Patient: sex F, age 26
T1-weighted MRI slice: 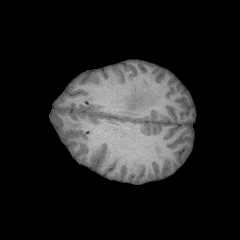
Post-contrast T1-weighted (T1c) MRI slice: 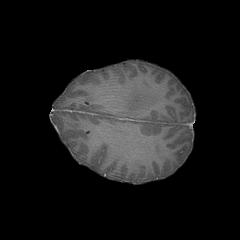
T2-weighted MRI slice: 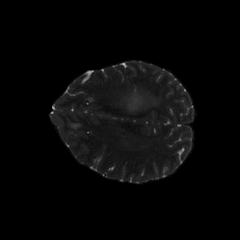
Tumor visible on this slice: yes
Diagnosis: Glioblastoma, IDH-wildtype
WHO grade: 4